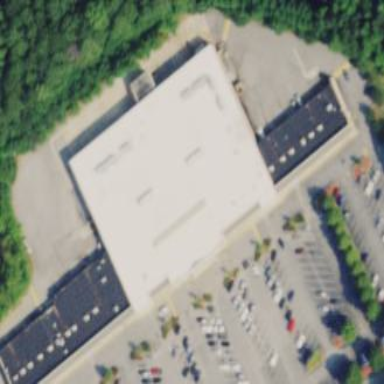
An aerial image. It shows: Retail building.